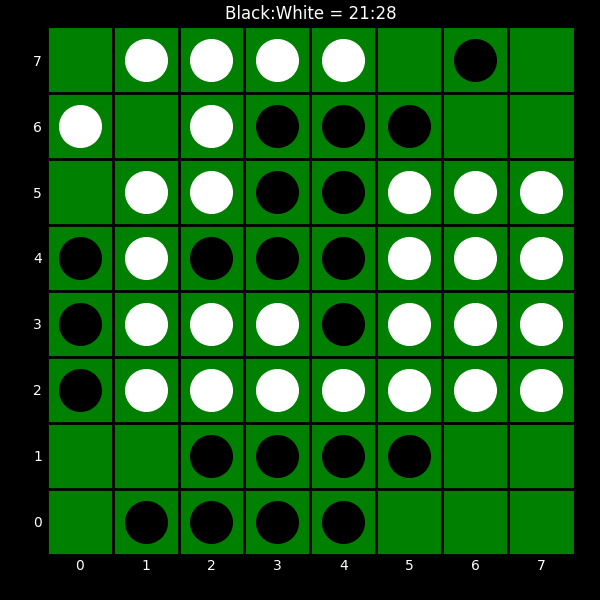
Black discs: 21
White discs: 28